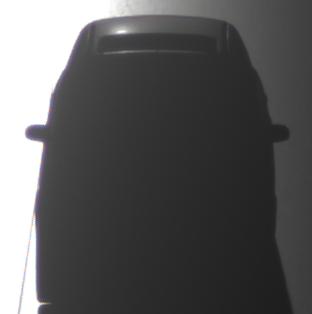
Make: Chevrolet
Model: Aveo 1.2
Detailed model: Aveo
Model produced from: 2008/06
Model produced until: 2011/01
Doors: 3
Color: gray
Road condition: wet road
Daytime: sunrise or sunset
Contrast: high contrast